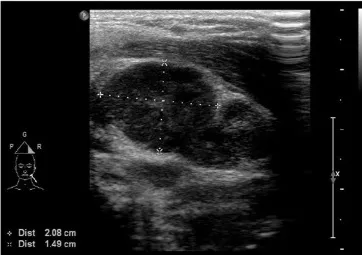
(B) Neck tissue echography revealing multiple lymphadenopathy on the left side of the neck (largest dimensions: 2.08 x 1.49 cm).
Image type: radiology (ultrasound)